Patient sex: M
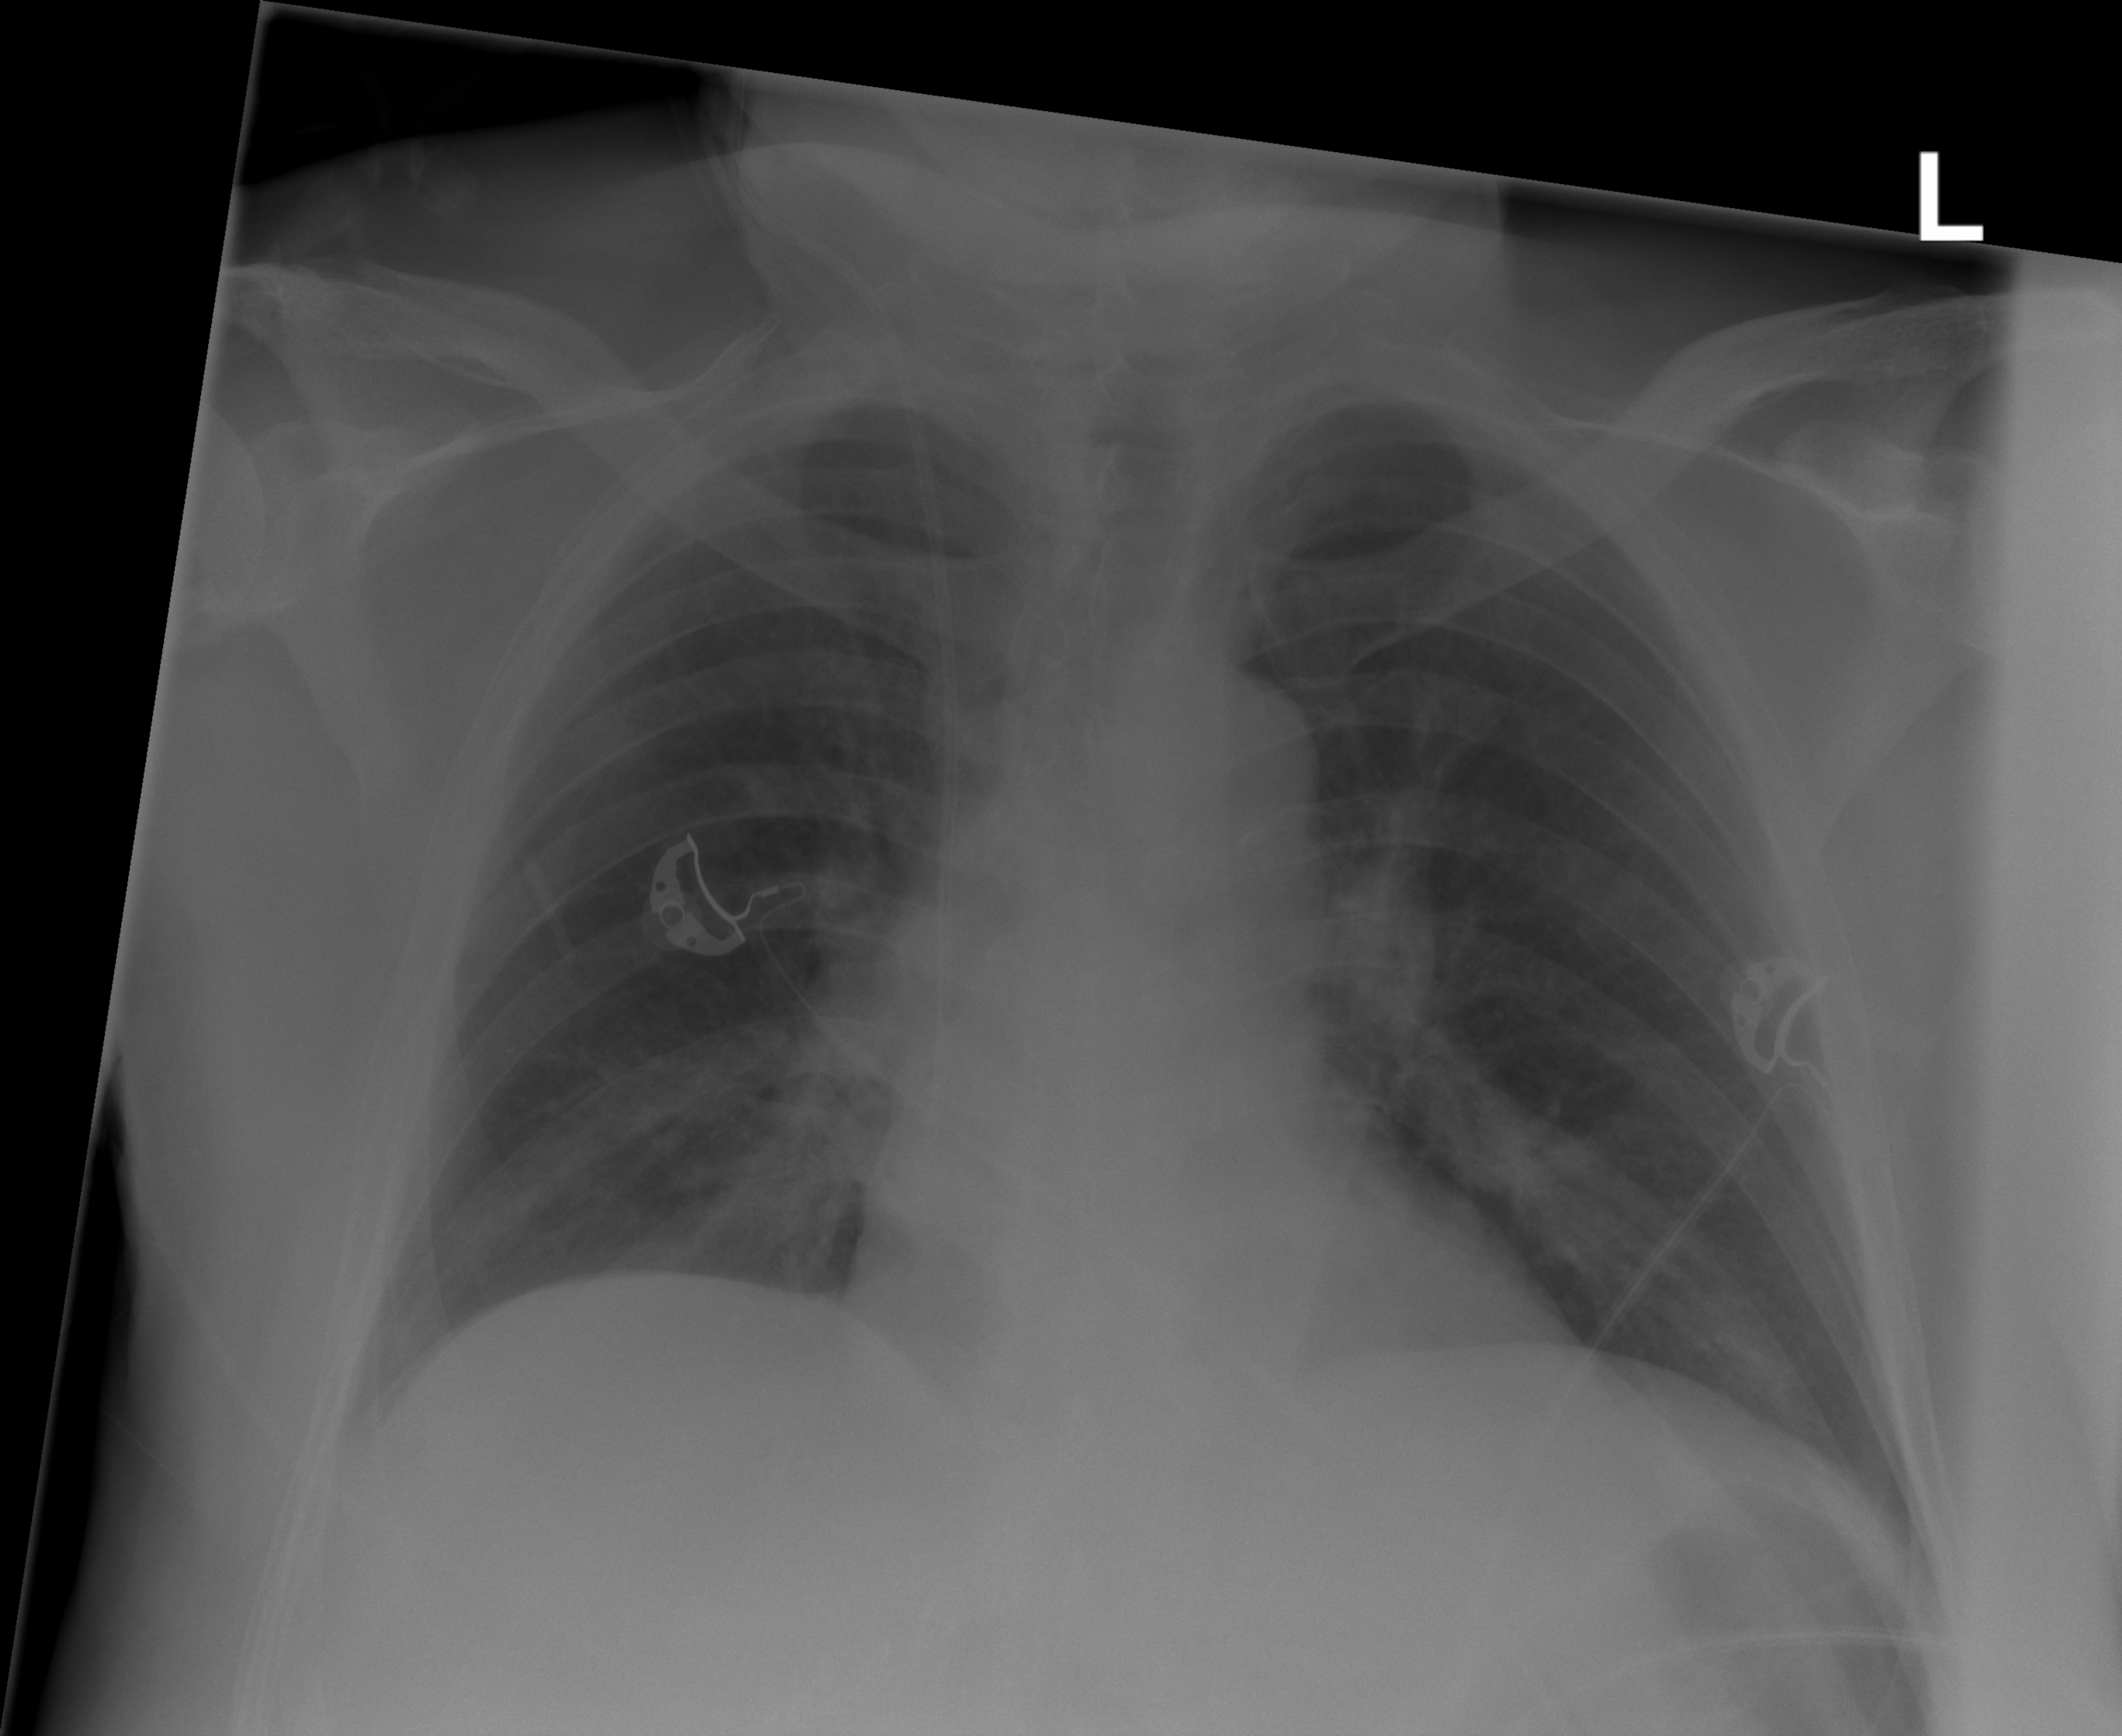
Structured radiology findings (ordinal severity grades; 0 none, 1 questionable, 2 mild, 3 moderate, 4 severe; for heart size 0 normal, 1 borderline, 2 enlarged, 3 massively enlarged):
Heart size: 0
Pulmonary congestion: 2
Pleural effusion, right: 0
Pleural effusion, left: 0
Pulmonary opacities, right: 0
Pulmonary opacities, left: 0
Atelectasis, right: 0
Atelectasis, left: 0